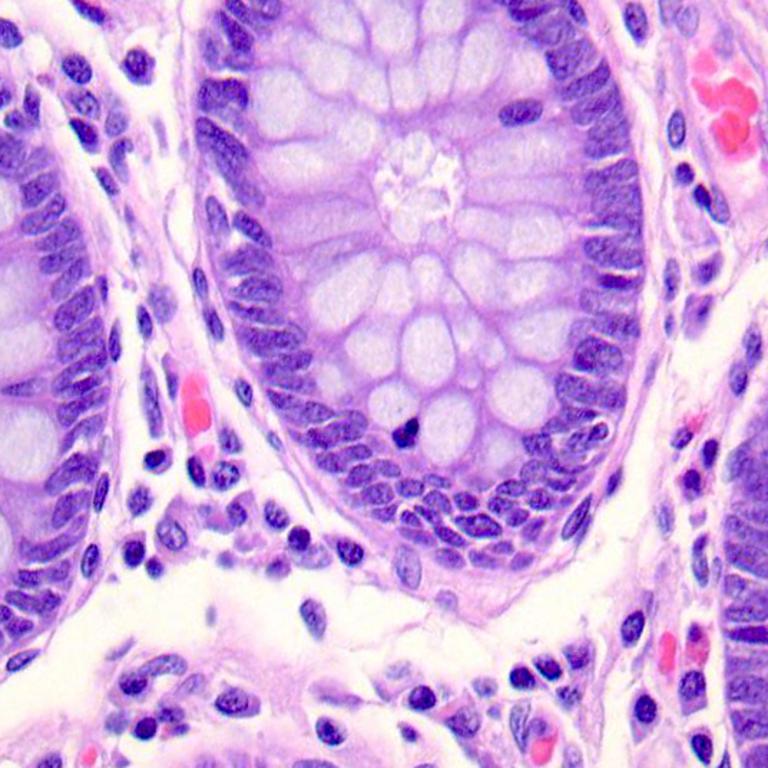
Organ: colon
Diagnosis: benign